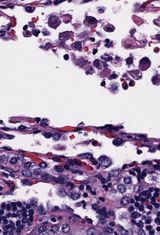
Tumor epithelial tissue: yes
Tumor-associated stroma tissue: yes
Normal tissue: no